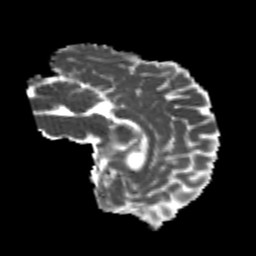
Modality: MD
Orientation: sagittal
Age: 23
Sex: male
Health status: healthy
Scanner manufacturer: philips
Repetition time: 7.388 s
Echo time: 0.08599 s